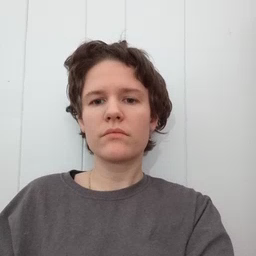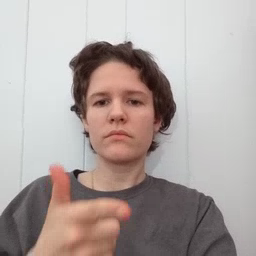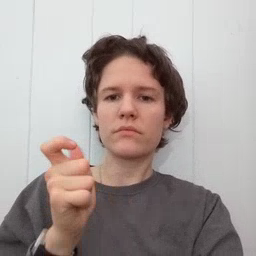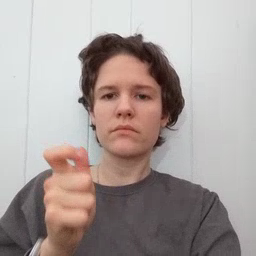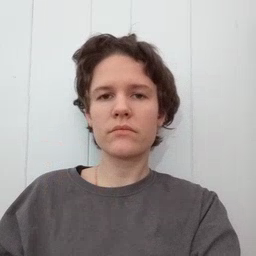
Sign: fast